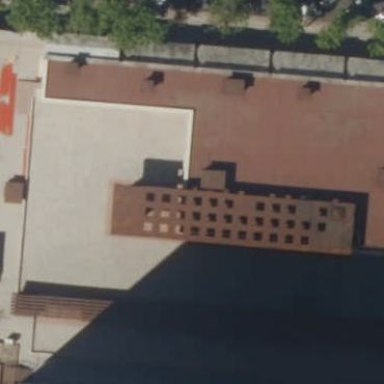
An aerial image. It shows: Part of building.